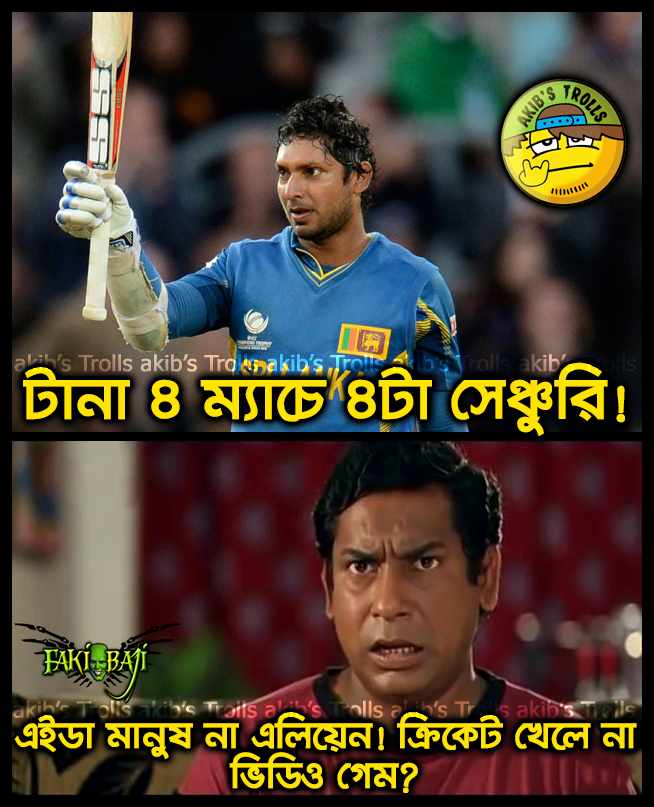
Caption: টানা ৪ ম্যাচে ৪ টা সেঞ্চুরি! এইডা মানুষ না এলিয়েন! ক্রিকেট খেলে না ভিডিও গেম?
Label: non-hate